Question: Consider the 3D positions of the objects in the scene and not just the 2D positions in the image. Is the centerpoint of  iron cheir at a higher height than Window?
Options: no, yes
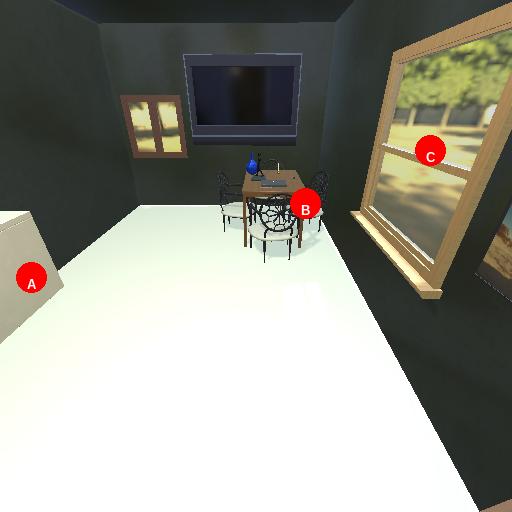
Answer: no